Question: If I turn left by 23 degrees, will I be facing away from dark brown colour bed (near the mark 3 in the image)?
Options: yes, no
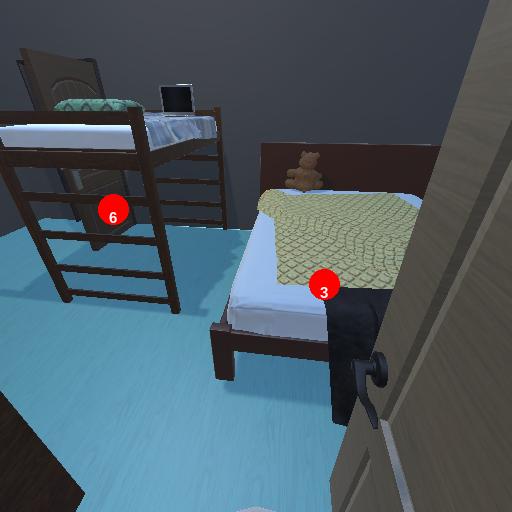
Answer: yes